Aerial crown-view tile of a tropical tree (Barro Colorado Island, Panama), acquired 20241014:
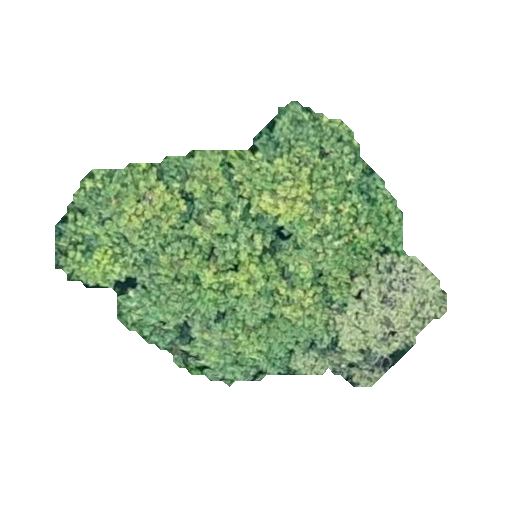
Species: Protium stevensonii
GBIF accepted scientific name: Tetragastris panamensis
Crown area: 110.789 m²